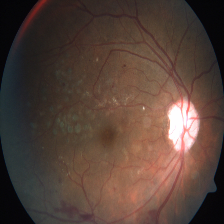
Diabetic retinopathy grade: Severe